Brain MRI, t2w sequence, axial 2D slice.
Patient: age 28, sex M, weight 95 kg, height 1.95 m
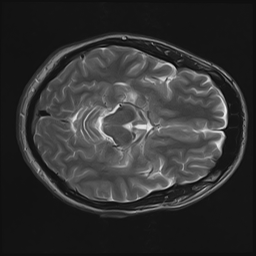